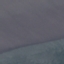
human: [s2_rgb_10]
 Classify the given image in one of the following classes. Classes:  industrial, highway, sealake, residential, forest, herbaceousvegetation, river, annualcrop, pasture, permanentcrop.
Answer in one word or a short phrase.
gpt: SeaLake